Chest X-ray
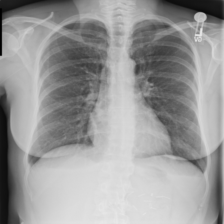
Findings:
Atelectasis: negative
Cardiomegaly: negative
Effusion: negative
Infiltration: negative
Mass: negative
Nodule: negative
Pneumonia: negative
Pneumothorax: negative
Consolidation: negative
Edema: negative
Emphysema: negative
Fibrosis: negative
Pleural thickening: negative
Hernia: negative